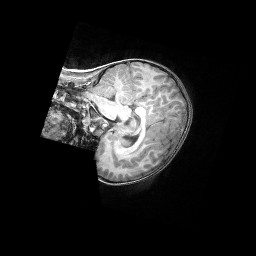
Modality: T1w
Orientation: sagittal
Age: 6
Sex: male
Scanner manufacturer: siemens
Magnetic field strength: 3 T
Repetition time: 2.4 s
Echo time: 0.00317 s